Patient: sex F, age 68
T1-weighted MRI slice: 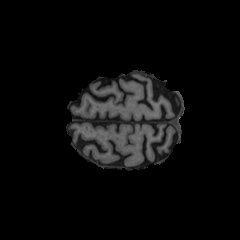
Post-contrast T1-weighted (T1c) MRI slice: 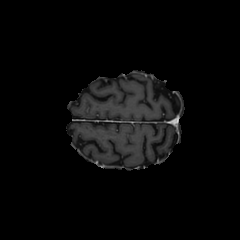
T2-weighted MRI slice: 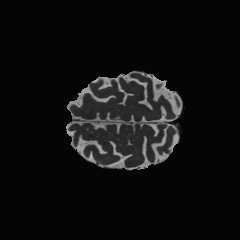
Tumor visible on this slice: no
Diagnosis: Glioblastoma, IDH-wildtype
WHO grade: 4